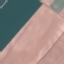
Land use / land cover: AnnualCrop